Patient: sex M, age 35
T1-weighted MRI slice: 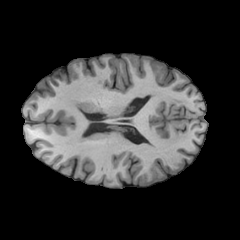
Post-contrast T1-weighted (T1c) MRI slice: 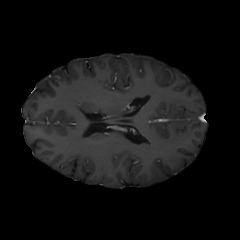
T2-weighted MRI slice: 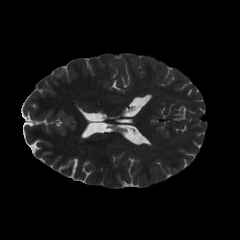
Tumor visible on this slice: no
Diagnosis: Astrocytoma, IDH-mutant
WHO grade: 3